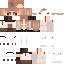
A female human skin with pale skin, wearing blonde long hair dressed in a blue tshirt and brown pants, featuring a closed mouth.